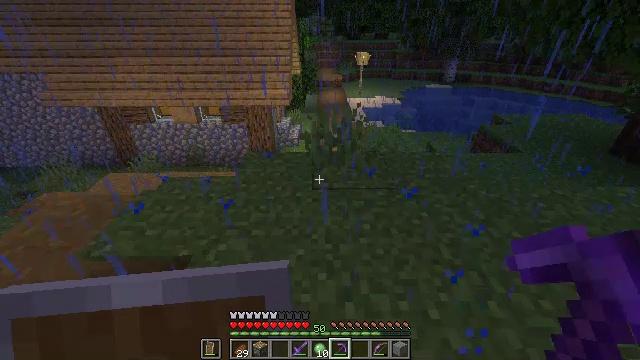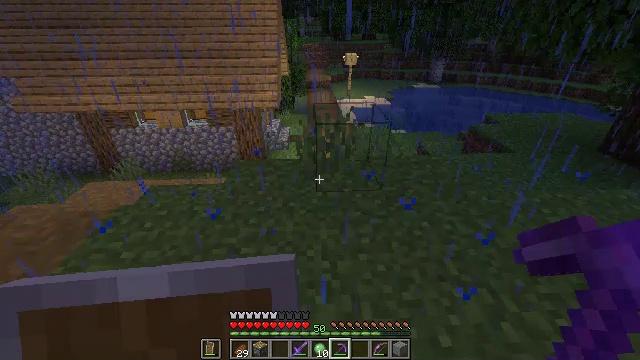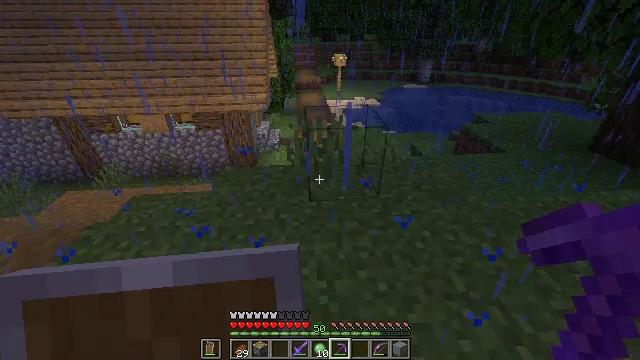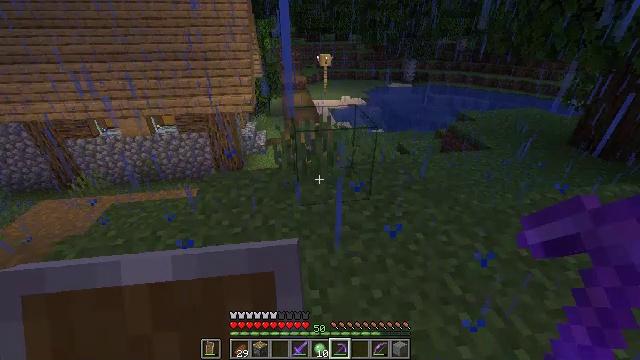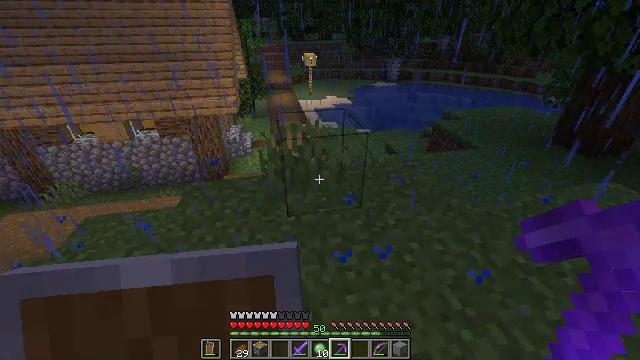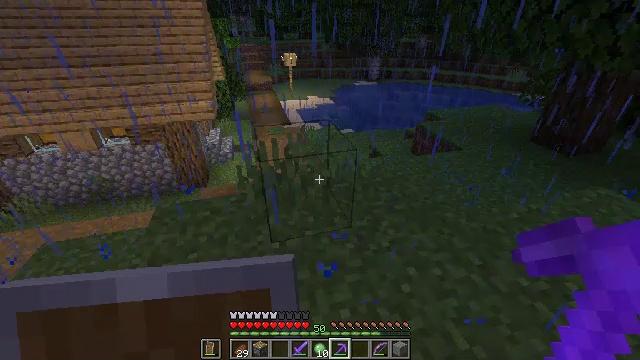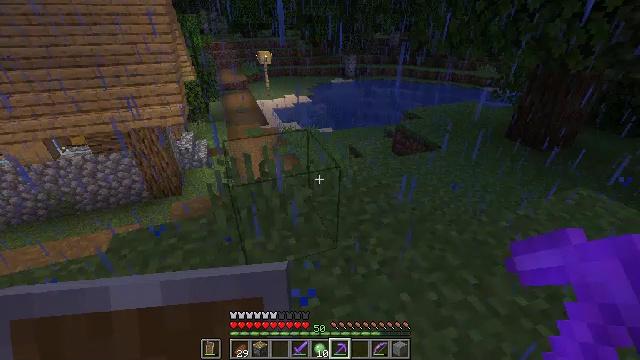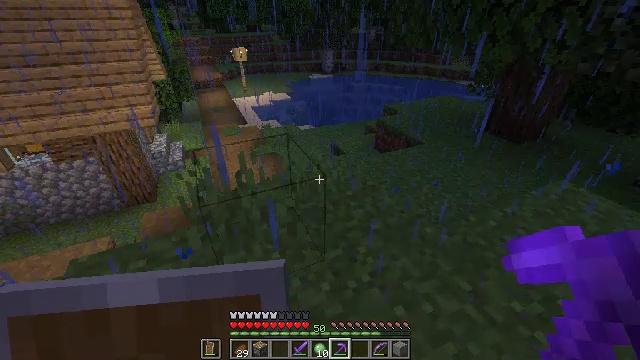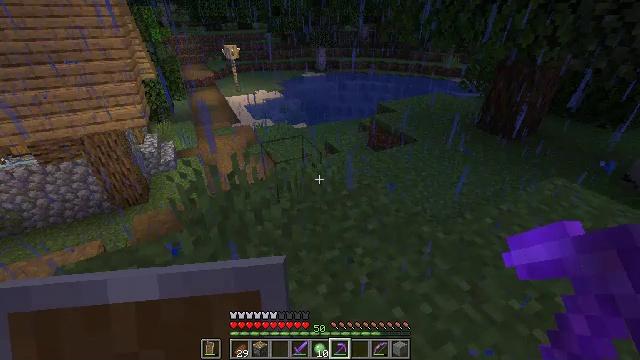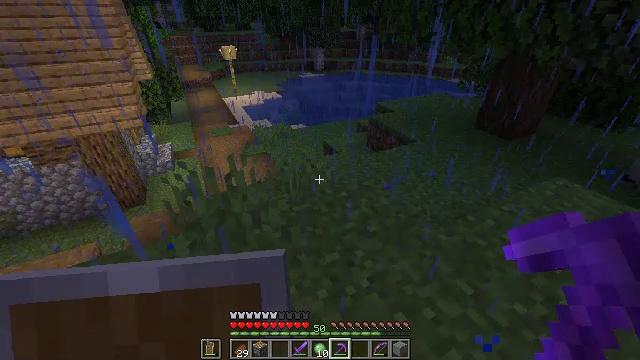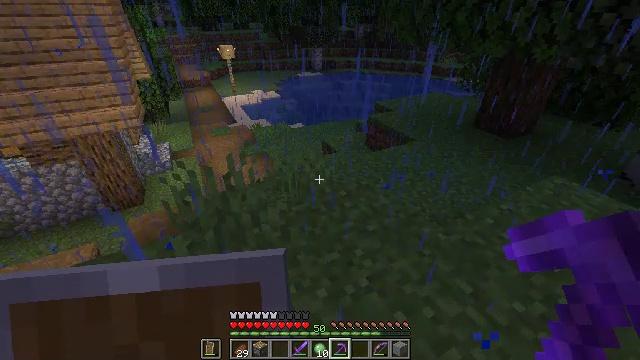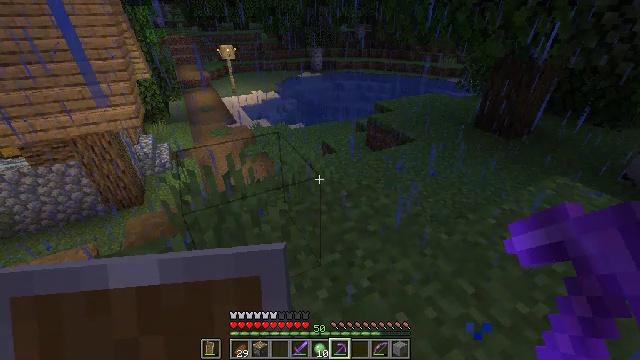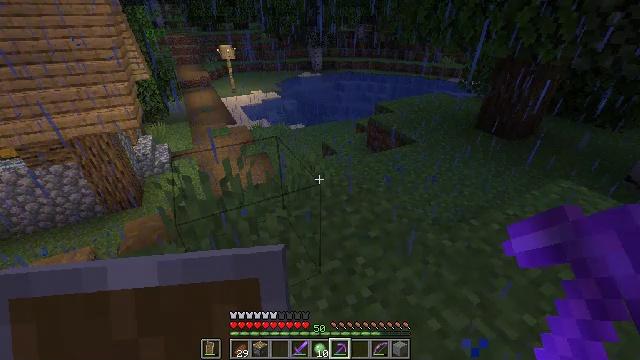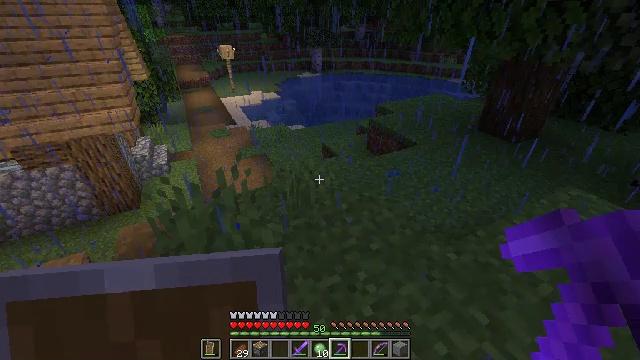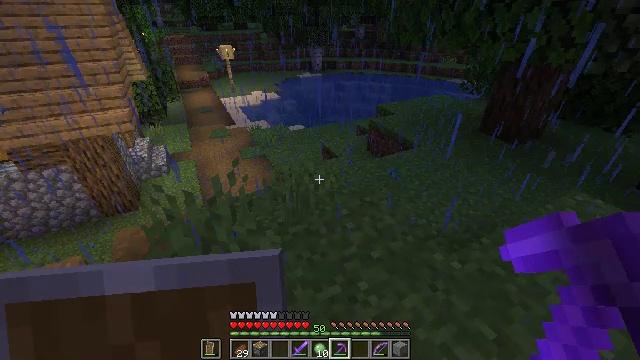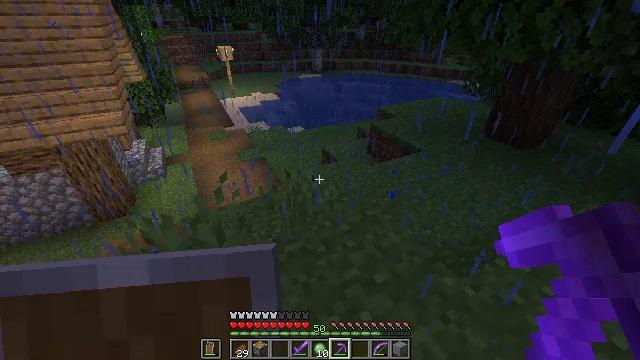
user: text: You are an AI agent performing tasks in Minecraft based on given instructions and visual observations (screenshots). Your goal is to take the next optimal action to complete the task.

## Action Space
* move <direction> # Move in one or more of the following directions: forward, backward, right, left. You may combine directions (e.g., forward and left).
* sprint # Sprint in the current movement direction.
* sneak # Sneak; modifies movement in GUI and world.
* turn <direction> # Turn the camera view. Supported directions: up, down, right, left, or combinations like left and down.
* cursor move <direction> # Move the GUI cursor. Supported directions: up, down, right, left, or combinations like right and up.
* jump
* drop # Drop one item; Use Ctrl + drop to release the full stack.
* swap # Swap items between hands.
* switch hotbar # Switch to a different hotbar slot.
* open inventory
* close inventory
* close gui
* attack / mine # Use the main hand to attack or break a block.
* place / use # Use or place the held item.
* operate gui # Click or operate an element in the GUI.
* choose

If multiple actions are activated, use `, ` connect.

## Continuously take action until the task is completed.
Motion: motion action
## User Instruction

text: Make a sticky piston by adding slimeball to a piston.
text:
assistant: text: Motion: move forward, turn right
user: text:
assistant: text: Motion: move forward, turn right
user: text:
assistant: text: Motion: move forward, turn right
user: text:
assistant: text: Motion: move forward, turn right
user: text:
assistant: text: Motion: move forward, turn right
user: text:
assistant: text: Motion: move forward, turn right
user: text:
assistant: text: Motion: turn right
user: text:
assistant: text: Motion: turn right
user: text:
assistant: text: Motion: no_op
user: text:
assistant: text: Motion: no_op
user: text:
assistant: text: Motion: no_op
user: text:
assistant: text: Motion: move forward
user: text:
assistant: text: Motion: move forward
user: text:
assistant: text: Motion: no_op
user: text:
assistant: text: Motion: move forward
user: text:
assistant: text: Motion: move forward
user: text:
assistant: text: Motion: move forward
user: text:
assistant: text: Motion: move forward
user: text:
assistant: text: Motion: move forward
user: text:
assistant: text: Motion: move forward, turn left
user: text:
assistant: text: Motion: move forward, turn left
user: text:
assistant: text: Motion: move forward
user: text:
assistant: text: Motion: move forward
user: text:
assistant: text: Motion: move forward
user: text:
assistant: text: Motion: move forward
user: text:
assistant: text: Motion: move forward
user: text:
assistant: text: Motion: move forward, turn left and down
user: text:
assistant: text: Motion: move forward, turn left
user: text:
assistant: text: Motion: move forward, turn left
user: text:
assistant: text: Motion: move forward, turn left